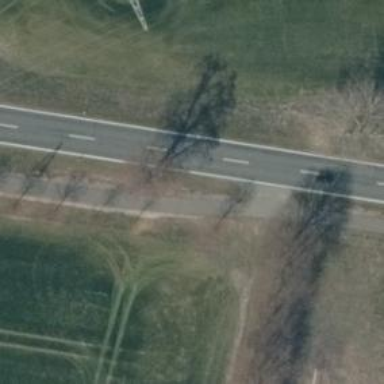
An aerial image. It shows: Asphalt road classified as tertiary.